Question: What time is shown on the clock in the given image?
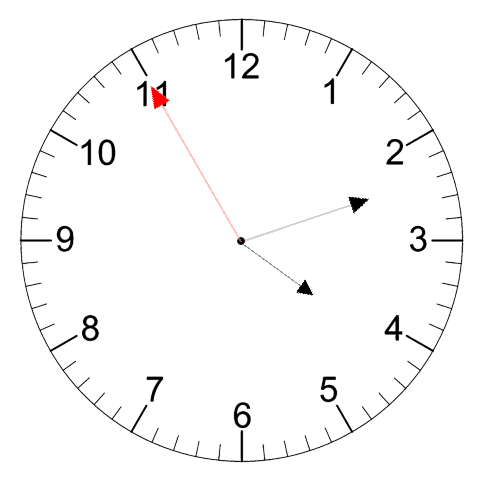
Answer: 04:11:55